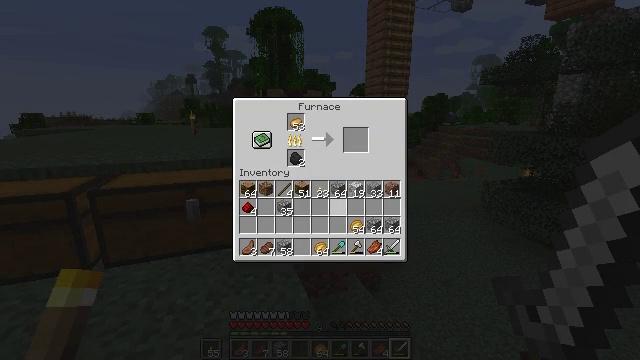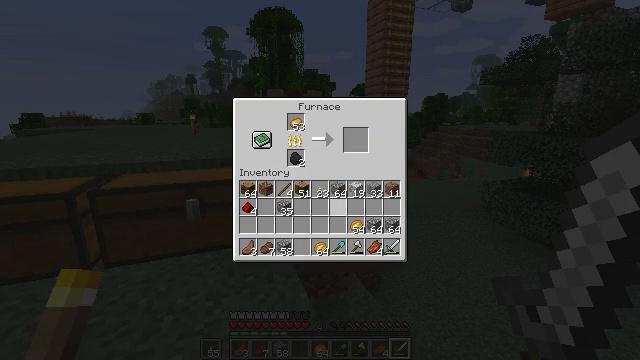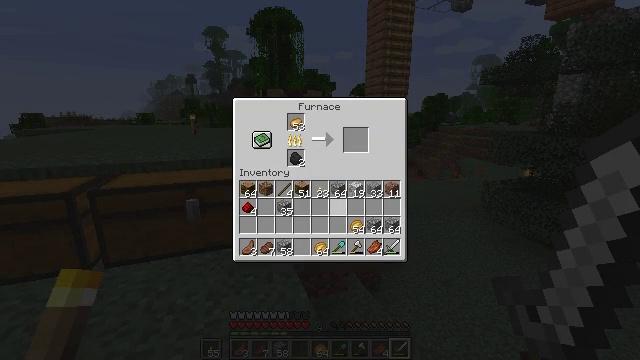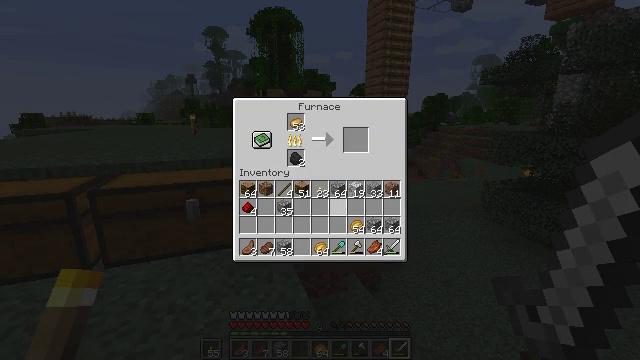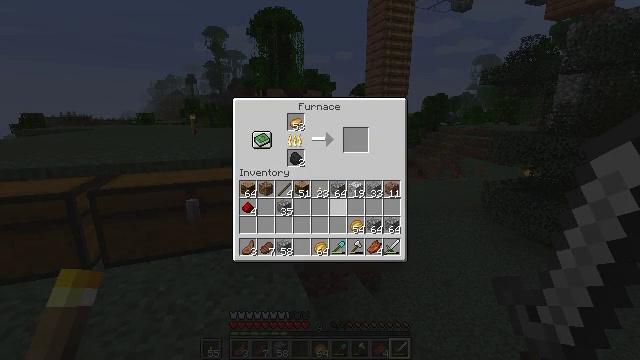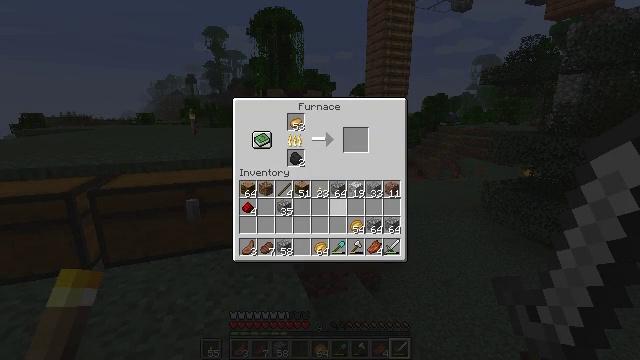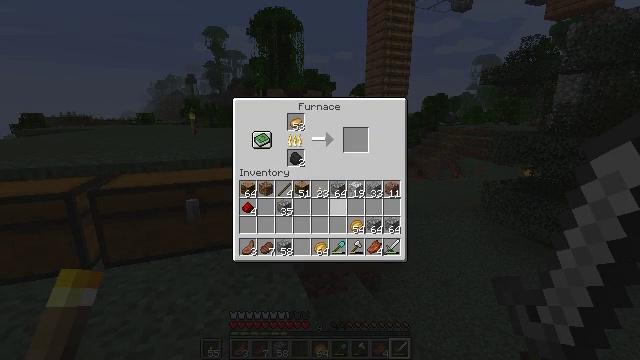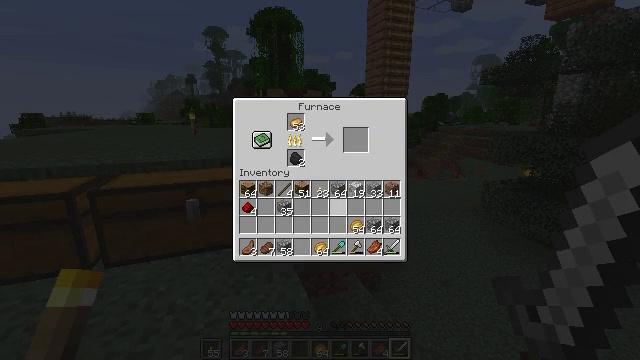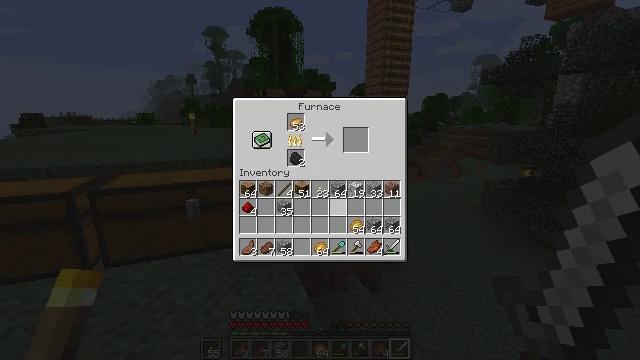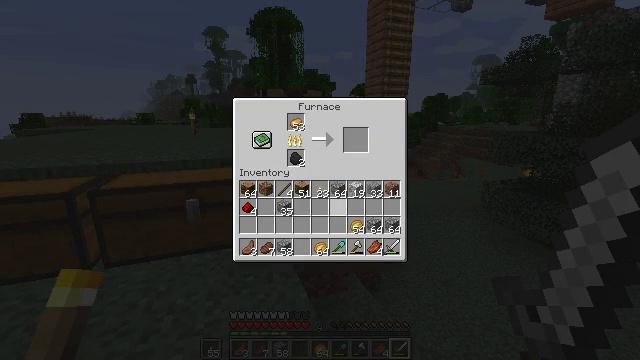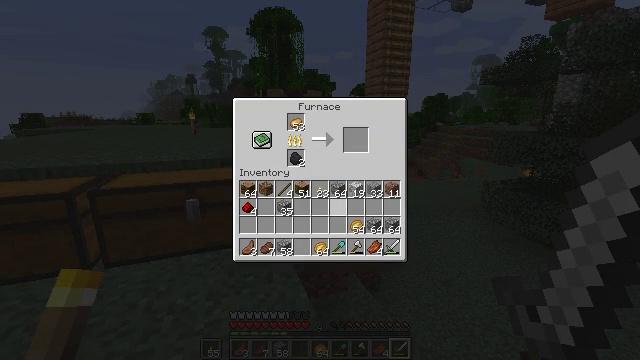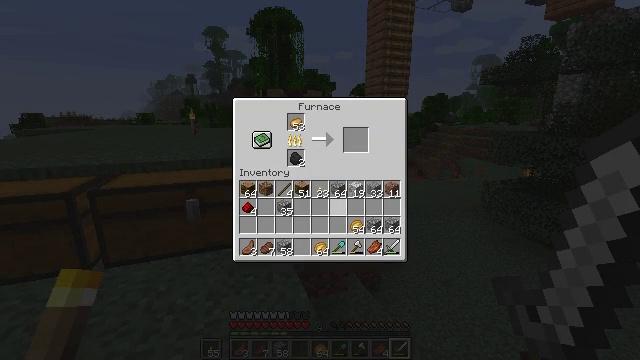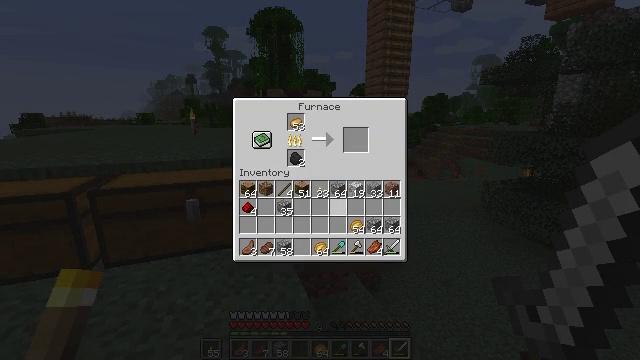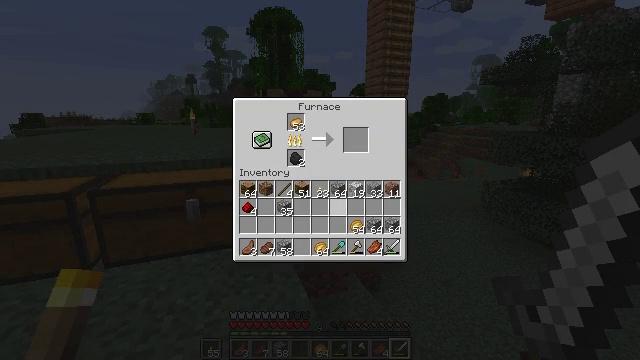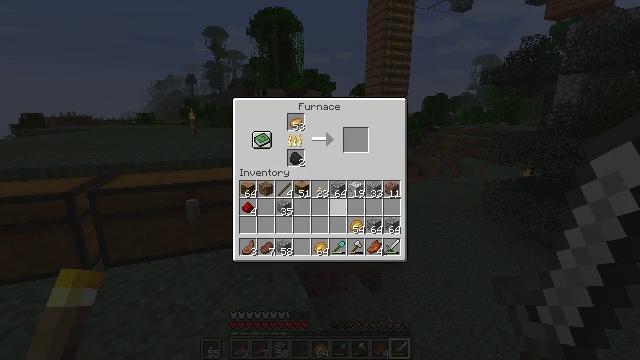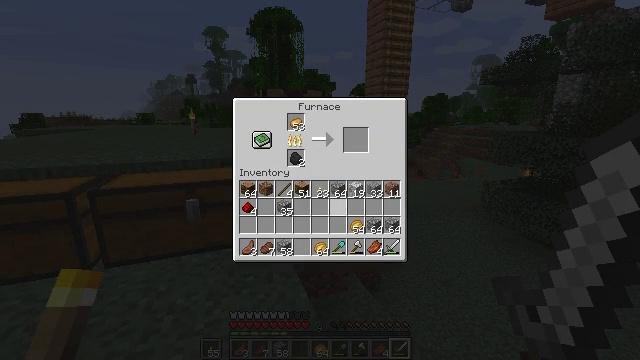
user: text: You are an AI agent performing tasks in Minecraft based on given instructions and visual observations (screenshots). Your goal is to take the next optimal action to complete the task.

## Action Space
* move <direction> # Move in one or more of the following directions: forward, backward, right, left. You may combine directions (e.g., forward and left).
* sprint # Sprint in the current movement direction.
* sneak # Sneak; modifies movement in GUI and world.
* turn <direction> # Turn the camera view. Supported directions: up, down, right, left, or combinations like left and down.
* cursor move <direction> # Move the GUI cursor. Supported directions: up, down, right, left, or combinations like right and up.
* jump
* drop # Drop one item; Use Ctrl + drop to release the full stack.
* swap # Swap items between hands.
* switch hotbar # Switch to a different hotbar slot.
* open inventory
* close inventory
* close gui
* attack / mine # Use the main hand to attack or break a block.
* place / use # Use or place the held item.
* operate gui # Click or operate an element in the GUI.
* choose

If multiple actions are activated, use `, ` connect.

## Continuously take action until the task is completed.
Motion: motion action
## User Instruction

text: Bake a potato to get a baked potato.
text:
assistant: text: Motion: no_op
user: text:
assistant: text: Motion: no_op
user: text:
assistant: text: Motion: no_op
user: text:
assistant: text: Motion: no_op
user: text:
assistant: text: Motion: no_op
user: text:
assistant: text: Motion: no_op
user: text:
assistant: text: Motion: no_op
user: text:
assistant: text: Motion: no_op
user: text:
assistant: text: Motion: no_op
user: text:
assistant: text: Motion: no_op
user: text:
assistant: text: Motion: no_op
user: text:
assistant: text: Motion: no_op
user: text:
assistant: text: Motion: no_op
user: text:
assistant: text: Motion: no_op
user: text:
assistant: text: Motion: no_op
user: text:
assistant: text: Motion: no_op
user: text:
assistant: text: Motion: no_op
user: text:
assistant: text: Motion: no_op
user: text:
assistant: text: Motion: no_op
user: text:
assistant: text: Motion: no_op
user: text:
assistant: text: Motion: no_op
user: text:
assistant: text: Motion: no_op
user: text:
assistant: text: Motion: no_op
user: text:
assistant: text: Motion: no_op
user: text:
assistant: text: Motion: no_op
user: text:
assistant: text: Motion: no_op
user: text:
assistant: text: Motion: no_op
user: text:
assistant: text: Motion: no_op
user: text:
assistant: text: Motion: no_op
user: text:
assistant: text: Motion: no_op